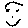
Label: smiley face